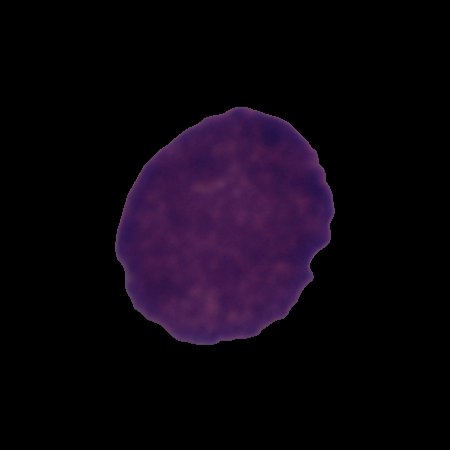
Label: cancer